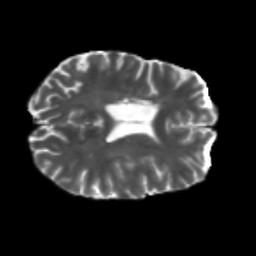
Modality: T2w
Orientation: axial
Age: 47
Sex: male
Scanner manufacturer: siemens
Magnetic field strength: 3 T
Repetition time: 5.25 s
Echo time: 0.08 s